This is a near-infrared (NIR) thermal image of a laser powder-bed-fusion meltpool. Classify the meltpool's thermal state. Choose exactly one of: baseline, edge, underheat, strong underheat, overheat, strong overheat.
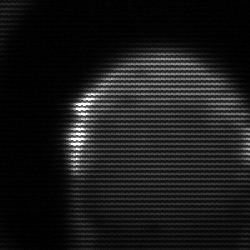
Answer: edge